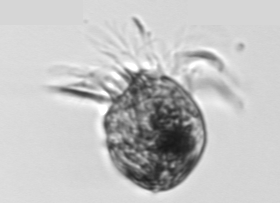
Label: Pelagostrobilidium